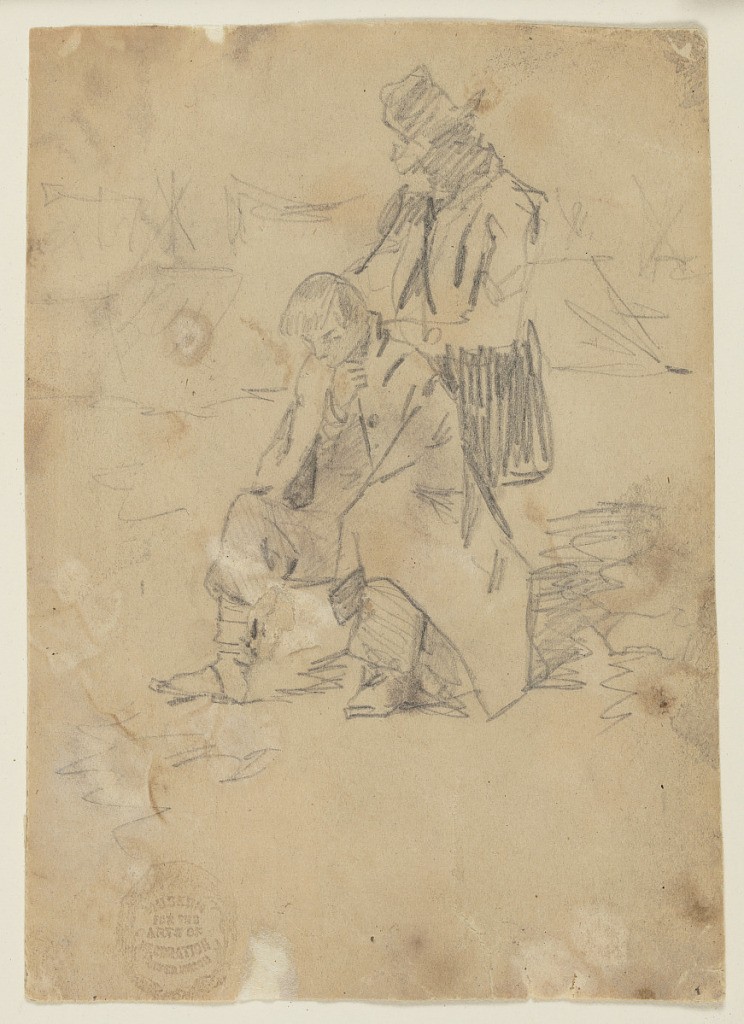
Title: Soldier Sitting on a Box
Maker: Winslow Homer, American, 1836–1910
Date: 1862
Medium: Graphite on cream-colored paper
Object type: Drawing
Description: Vertical view of a soldier sitting on a box, having his hair cut, with tents visible in background.